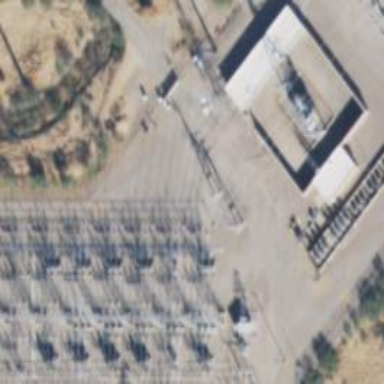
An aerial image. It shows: Switch for power supply.